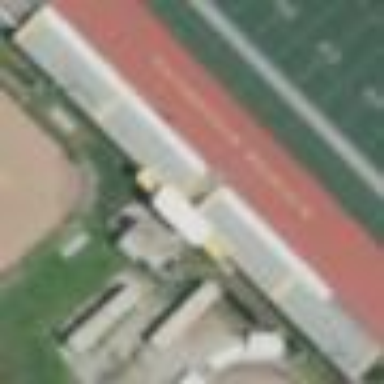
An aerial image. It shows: Bleachers on leisure land.